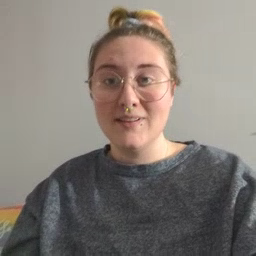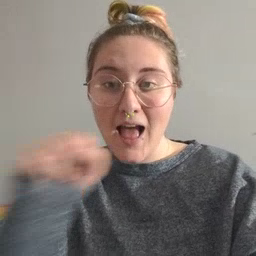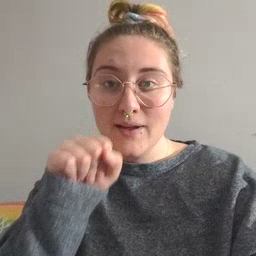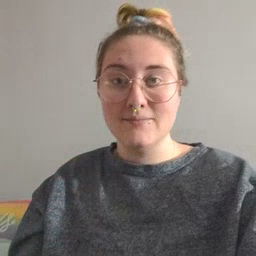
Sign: carrot